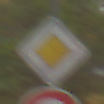
Verkehrszeichen: Vorfahrtsstrasse
Zusatzzeichen unten: UeberholverbotKraftfahrzeuge
Umgebung: Outdoor, Nature
Tageszeit: Midday
Wetter: Overcast
Licht: Natural
Jahreszeit: NotSpecified
Kontrast: LowContrast